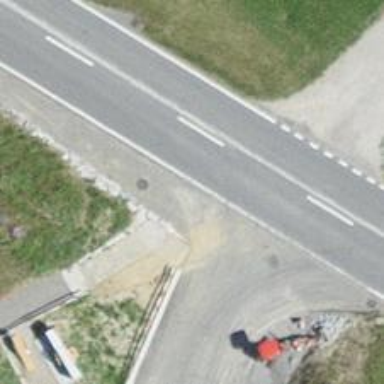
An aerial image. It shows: Cycle barrier.